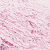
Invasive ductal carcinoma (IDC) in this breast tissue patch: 0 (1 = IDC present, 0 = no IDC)